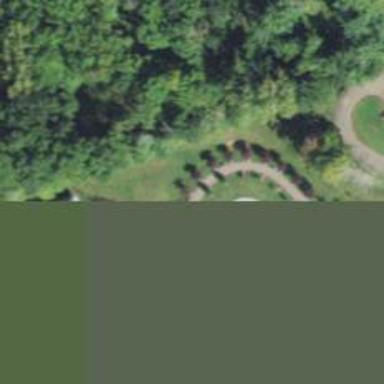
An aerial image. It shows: Memorial site with historic significance.